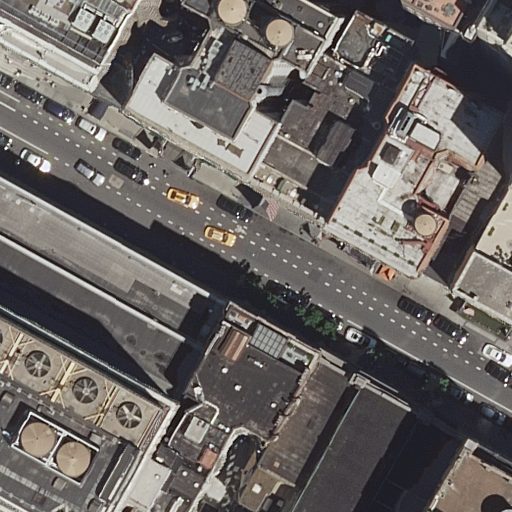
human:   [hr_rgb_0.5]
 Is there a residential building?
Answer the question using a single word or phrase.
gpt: yes

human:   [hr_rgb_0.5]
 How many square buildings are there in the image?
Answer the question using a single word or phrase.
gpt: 0

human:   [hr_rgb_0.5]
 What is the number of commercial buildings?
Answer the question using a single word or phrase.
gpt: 0

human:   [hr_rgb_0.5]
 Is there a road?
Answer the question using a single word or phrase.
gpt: yes

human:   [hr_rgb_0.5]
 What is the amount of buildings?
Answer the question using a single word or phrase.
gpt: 13

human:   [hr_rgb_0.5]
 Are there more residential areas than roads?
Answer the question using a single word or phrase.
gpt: no

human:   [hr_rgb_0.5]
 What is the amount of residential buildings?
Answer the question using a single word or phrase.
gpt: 9

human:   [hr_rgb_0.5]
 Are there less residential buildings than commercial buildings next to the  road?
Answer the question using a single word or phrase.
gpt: no

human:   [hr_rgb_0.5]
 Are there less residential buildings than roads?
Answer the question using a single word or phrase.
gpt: no

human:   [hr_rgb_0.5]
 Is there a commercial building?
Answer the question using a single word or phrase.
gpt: no

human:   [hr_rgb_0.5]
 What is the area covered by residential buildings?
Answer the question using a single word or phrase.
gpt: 7498m2

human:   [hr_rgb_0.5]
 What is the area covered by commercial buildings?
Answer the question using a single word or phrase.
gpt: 0m2

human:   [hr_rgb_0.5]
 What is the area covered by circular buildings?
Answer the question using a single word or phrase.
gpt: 0m2

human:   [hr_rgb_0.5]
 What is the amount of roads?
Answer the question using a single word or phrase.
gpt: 1

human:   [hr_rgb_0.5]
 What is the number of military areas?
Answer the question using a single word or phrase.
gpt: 0

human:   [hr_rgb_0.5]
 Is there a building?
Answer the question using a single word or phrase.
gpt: yes

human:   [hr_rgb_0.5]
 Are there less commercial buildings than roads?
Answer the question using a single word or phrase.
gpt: yes

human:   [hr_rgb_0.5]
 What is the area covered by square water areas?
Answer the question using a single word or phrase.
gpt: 0m2

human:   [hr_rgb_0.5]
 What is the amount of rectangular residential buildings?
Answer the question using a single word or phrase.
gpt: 5

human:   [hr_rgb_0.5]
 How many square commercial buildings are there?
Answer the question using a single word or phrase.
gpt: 0

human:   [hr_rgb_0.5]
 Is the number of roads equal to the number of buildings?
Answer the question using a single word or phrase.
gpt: no

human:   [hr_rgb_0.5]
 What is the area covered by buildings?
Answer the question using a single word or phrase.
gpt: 10115m2

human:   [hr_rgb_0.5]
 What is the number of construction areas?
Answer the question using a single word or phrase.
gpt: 0

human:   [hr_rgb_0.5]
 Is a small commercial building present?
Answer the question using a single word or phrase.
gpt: no

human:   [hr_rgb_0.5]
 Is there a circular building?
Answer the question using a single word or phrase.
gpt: no

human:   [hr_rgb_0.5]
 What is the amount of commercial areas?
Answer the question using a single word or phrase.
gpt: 0

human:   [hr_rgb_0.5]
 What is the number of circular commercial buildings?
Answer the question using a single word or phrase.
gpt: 0

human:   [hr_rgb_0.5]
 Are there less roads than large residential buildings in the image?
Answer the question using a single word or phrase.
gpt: yes

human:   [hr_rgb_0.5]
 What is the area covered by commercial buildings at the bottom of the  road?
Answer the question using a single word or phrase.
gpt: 0m2

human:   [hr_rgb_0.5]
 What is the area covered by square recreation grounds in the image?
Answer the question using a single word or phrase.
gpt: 0m2

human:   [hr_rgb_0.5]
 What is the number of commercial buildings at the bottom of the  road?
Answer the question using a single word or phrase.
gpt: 0

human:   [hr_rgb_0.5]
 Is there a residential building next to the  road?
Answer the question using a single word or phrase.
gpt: yes

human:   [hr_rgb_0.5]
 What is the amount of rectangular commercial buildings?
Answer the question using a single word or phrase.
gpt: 0

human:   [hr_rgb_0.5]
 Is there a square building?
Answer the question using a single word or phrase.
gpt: no

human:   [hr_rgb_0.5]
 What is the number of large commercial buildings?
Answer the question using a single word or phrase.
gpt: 0

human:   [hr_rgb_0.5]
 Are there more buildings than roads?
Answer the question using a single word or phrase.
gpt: yes

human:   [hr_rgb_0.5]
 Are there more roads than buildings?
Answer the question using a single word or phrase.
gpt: no

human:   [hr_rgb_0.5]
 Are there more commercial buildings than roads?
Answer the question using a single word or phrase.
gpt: no

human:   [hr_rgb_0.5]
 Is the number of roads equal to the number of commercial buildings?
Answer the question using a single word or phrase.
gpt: no

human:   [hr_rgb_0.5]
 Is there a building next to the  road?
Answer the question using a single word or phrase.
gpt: yes

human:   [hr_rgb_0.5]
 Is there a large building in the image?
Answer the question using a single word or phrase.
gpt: yes

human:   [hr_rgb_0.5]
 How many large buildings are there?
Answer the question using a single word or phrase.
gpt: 5

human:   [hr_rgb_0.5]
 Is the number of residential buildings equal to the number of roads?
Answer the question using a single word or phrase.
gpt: no

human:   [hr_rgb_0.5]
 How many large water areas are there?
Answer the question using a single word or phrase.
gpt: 0

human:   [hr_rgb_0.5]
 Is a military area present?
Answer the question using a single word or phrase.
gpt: no

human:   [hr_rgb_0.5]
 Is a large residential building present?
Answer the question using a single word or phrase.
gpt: yes

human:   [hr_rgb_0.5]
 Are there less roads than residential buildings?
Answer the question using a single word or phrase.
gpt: yes

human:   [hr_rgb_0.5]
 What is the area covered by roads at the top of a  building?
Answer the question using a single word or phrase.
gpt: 0m2

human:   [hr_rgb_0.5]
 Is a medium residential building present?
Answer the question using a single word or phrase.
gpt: yes

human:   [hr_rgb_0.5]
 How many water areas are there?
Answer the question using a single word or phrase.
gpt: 0

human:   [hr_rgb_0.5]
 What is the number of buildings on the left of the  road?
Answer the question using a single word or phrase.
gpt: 4

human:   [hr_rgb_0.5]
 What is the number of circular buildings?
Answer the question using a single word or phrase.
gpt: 0

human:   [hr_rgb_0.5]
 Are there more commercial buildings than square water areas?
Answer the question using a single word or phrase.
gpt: no

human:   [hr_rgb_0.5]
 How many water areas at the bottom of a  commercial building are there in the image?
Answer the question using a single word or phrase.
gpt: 0

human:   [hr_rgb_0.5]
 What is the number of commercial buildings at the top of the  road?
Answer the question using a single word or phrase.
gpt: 0

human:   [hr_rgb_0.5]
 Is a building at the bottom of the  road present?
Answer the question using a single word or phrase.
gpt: yes

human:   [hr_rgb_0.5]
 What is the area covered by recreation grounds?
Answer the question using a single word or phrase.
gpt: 0m2

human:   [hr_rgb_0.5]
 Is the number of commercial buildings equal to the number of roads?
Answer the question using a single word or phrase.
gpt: no

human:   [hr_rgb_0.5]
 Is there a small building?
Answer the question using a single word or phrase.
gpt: yes

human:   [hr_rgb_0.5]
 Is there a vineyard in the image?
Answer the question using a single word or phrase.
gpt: no

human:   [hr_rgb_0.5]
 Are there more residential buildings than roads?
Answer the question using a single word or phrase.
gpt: yes

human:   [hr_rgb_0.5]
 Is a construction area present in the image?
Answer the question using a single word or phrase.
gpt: no

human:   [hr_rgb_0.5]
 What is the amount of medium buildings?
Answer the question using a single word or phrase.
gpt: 3

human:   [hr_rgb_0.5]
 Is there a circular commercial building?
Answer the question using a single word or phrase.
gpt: no